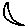
Label: moon